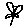
Label: flower